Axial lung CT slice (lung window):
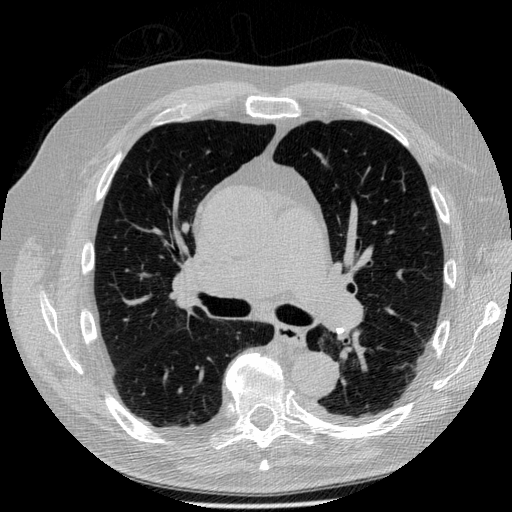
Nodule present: no